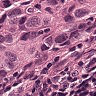
Metastatic tissue present: yes